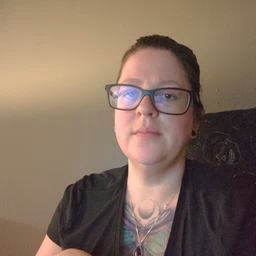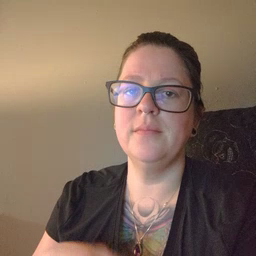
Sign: head